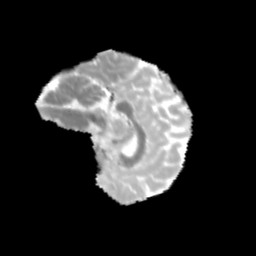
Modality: MD
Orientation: sagittal
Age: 11
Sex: female
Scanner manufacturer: siemens
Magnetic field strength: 3 T
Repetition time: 3.8 s
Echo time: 0.07 s